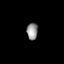
Tissue: skin
Cell type: Epithelial cells
Senescence score: 0.2856
Nuclear area (px): 183
Mean DAPI intensity: 147.945